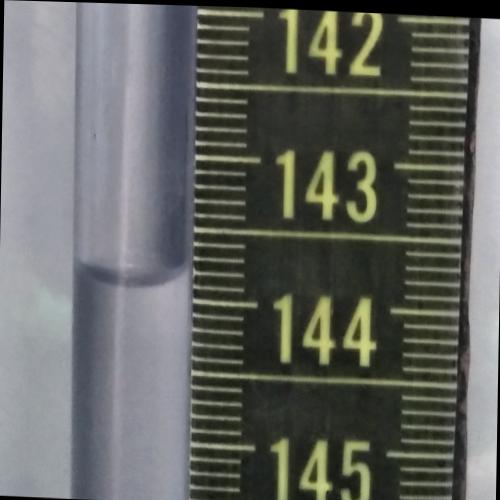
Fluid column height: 143.9 cm